Question: I am programatically creating an Excel Workbook in which I need to create some ScrollBars on first opening of the workbook, using VBA.
I also need to set the value of the ScrollBars at the same time.
Here is some sample code:
'''
Private Sub Workbook_Open()
Call Add_Scroll
Call Set_Scroll
End Sub
Sub Add_Scroll()
Sheets("Sheet1").OLEObjects.Add(ClassType:="Forms.ScrollBar.1", Link:=False, _
DisplayAsIcon:=False, Left:=159.75, Top:=77.25, Width:=290.25, Height _
:=36.75).Name = "Scroll_1"
End Sub
Sub Set_Scroll()
Sheets("Sheet1").Scroll_1.Value = 32767
End Sub
Sub Add_Set_Scroll()
Sheets("Sheet1").OLEObjects.Add(ClassType:="Forms.ScrollBar.1", Link:=False, _
DisplayAsIcon:=False, Left:=159.75, Top:=77.25, Width:=290.25, Height _
:=36.75).Name = "Scroll_1"
Sheets("Sheet1").Scroll_1.Value = 32767
End Sub
'''
Now, if I run 'Add_Scroll' and then 'Set_Scroll' manually, I get a ScrollBar created and then its value set.
But upon opening the workbook, or running 'Add_Set_Scroll' I get:

Unless I comment out the call to 'Set_Scroll'
It's almost like the code is running too quickly for the underlying processes and tries to set the value of the scrollbar before it's been properly created.
I've tried adding in an arbitrary delay, or making 'Add_Scroll' a function and evaluating the return (i.e., ensuring it waits) before calling 'Set_Scroll', all to no avail.
Searching has yielded nothing helpful, I would be very grateful if anyone can shed any light on this
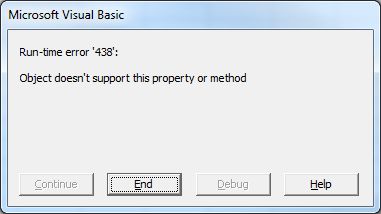
Answer: Give this a try. It references the object properly, and also has a retry:
'''
Sub Add_Set_Scroll()
Dim RetryCount as integer
On Error Goto eh
RetryCount = 0
Sheets("Sheet1").OLEObjects.Add(ClassType:="Forms.ScrollBar.1", Link:=False, _
DisplayAsIcon:=False, Left:=159.75, Top:=77.25, Width:=290.25, Height _
:=36.75).Name = "Scroll_1"
Sheets("Sheet1").OLEObjects("Scroll_1").object.Value = 32767
exit sub
eh:
If retrycount < 5 then
RetryCount = RetryCount + 1
Resume
else
MsgBox "Tried 5 times, can't get to the scroll bar"
Resume Next
End if
End Sub
'''
You can, of course, change the number of retrys to find an appropriate value, and change/eliminate the failed handling. You may need to put something very different in there instead of 'MsgBox' if you can't get access to your scroll bar object.